Question: I am having an app in which I want to create my own custom keyboard.
In this custom keyboard, I want to put images.
Users can access this keyboard from anywhere in the device.
I want it like this <URL>.
I want to make a keyboard like this
I have searched a lot on this and I know there are lots of tutorials but most of those are in swift and another are not with keyboard extension.
I want proper guidance or any link of tutorial for this.
Any help would be highly appreciated.
Thanks...
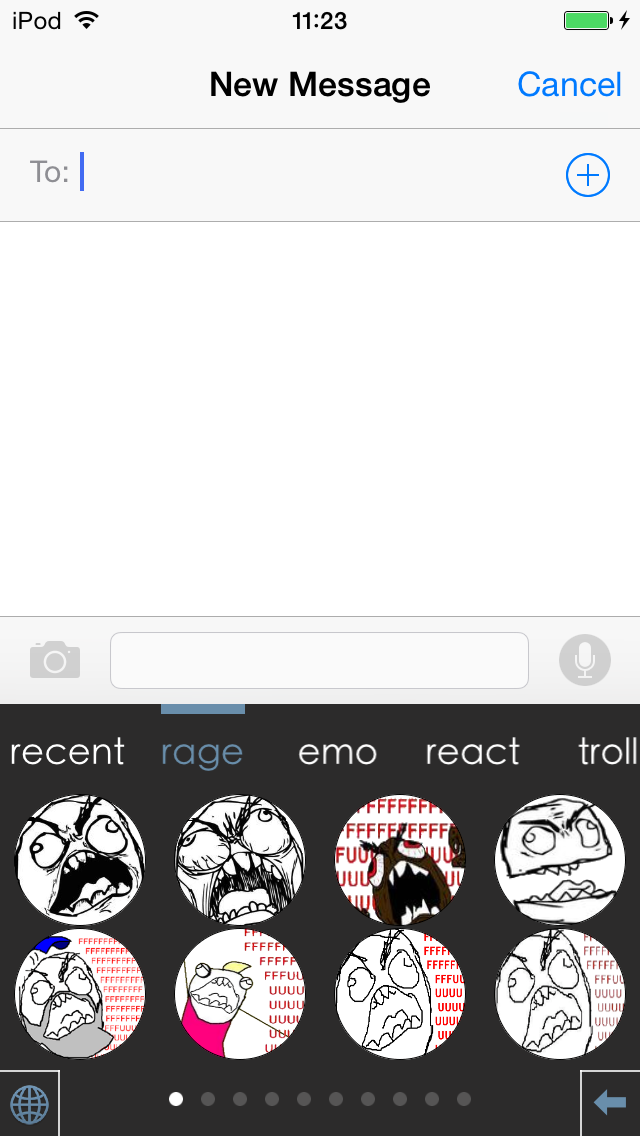
Answer: So I got my answer from the below link which is a very nice tutorial in objective C.
<URL>
Now, like I needed, if anyone wants to add custom images in it, you can just copy the image to the clipboard and paste the image where its needed.
For copying the png files, use the below code.
'''
UIPasteboard *pasteboard = [UIPasteboard generalPasteboard];
NSString *imageName = [NSString stringWithFormat:@"%ld",(long)sender.tag];
NSString *newPathName = [[NSBundle mainBundle]pathForResource:imageName ofType:@"png"];
NSData *data = [NSData dataWithContentsOfFile:newPathName];
[pasteboard setData:data forPasteboardType:@"public.png"];
'''
This public.png comes from <URL>
You can choose any extension type you want to.
The pasteboard type changes as per the image extensions.
: For image sending, the Apps which gives an access to paste the image copied from clipboard, only from those apps images will be sent.
I did it with the above solutions. Hope it helps someone else also.
Thanks...